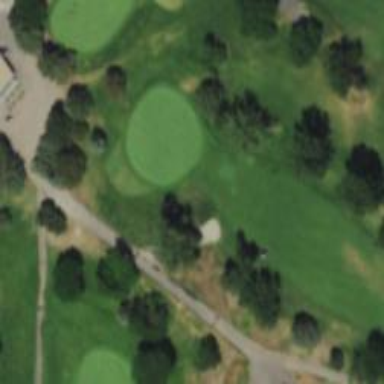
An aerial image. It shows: Well-maintained golf cartpath track.